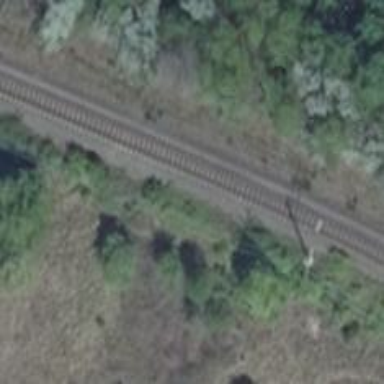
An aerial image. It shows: Railway with electrified contact lines.